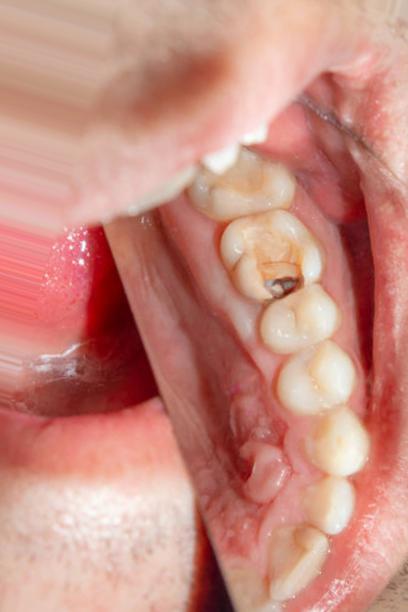
Condition: Caries